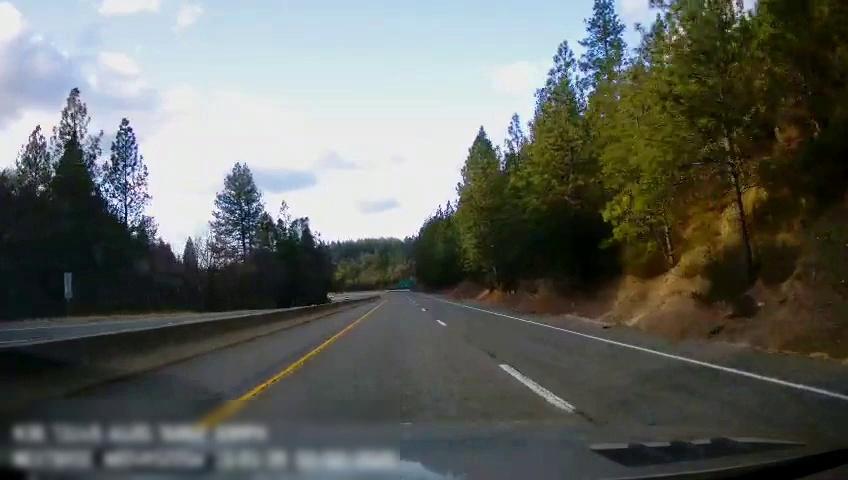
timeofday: Day
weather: Sunny
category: Drivable Space
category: Drivable Space
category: Lanes | Opposite Lane
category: Lanes | Opposite Lane
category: Lanes | Alternate Lane
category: Lanes | Current Lane
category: Lanes | Alternate Lane
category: Traffic | Signs